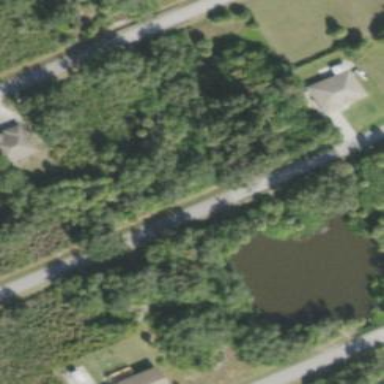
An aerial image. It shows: Pond with natural water.